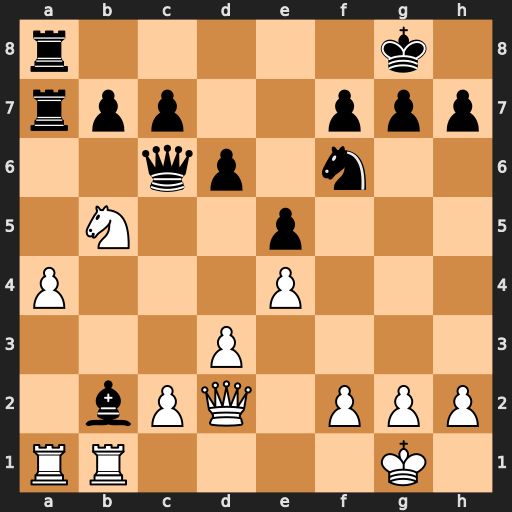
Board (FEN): r5k1/rpp2ppp/2qp1n2/1N2p3/P3P3/3P4/1bPQ1PPP/RR4K1
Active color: w
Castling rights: -
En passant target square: -
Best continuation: Nxa7 Rxa7 Rxb2